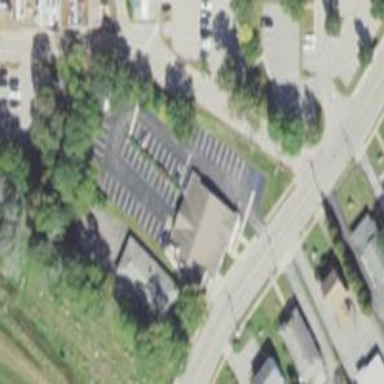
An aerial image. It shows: Pharmacy providing healthcare services.